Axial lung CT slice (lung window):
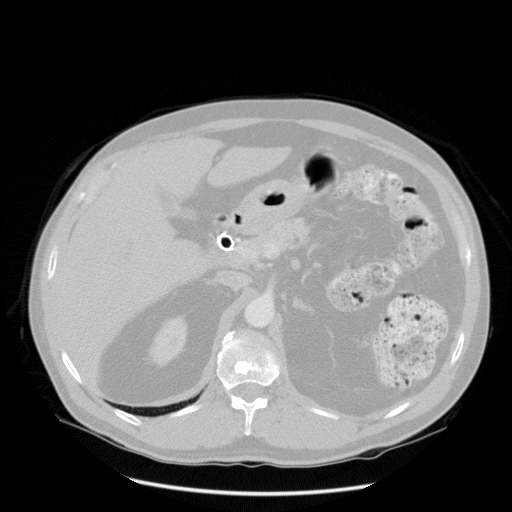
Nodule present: no